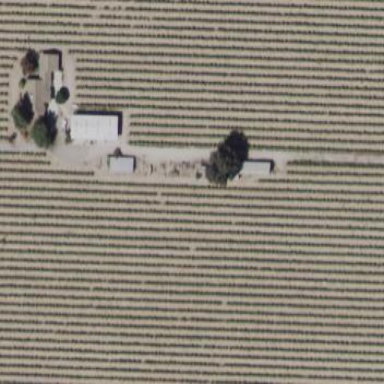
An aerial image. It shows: Vineyard where grapes are grown.